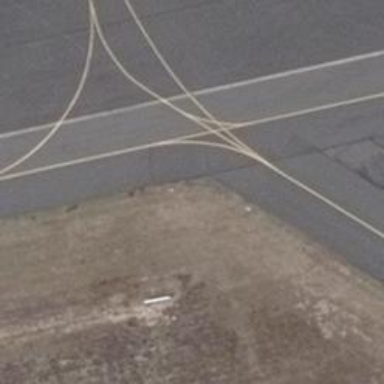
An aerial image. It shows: Taxiway edge marked with aviation lights.